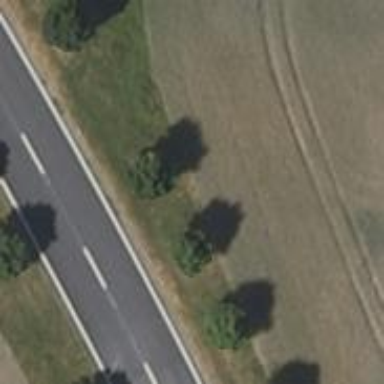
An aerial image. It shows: Row of deciduous broadleaved trees.